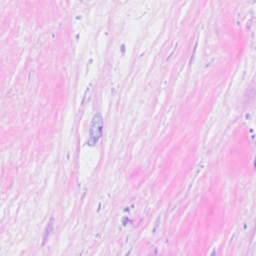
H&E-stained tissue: Breast